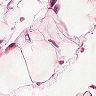
Metastatic tissue present: no